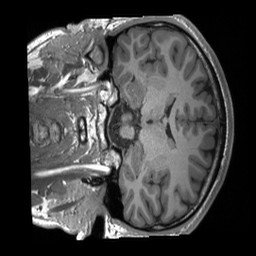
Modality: T1w
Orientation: coronal
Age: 22
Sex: male
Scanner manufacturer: siemens
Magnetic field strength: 3 T
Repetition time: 2.4 s
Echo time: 0.00224 s